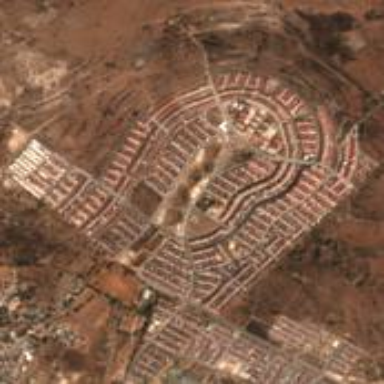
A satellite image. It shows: Social housing estate in residential suburb.